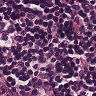
Metastatic tissue present: no